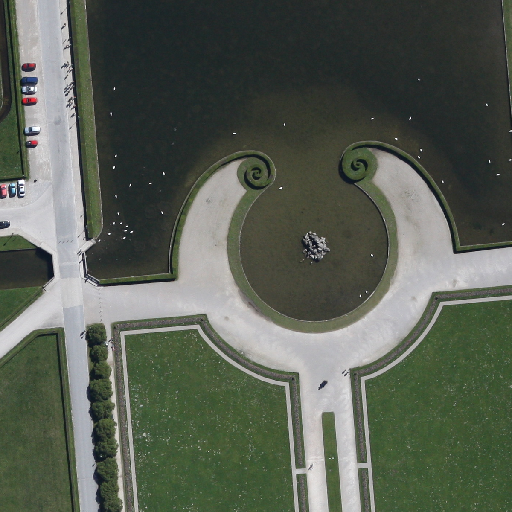
Referring expression: car